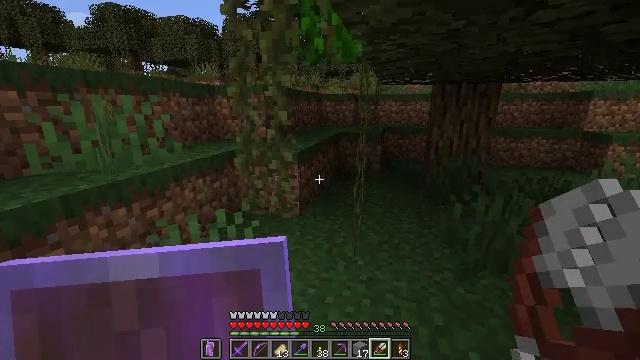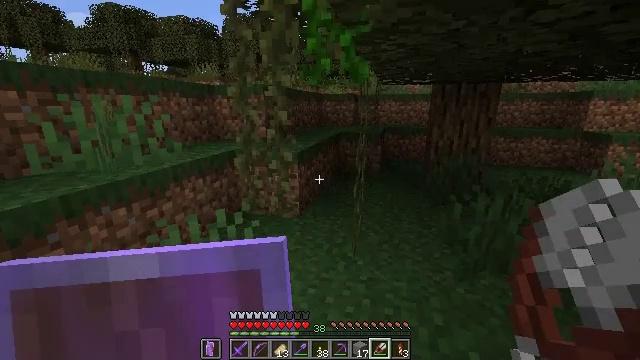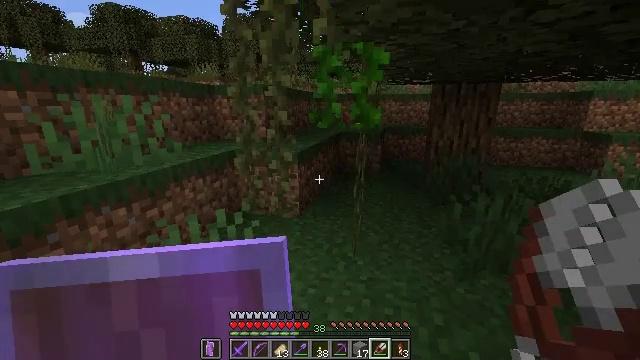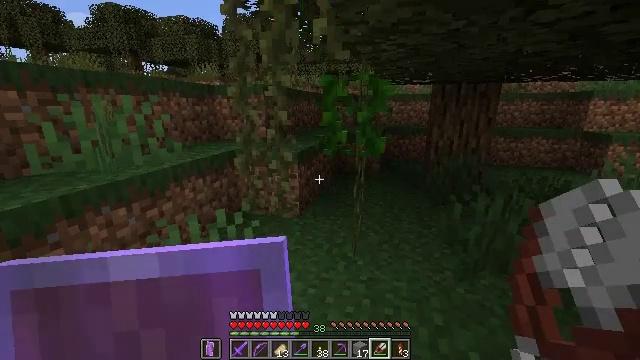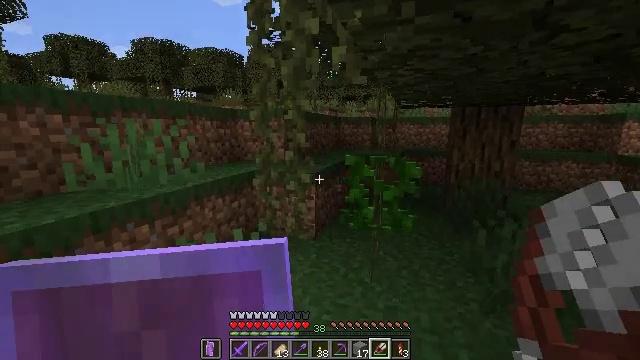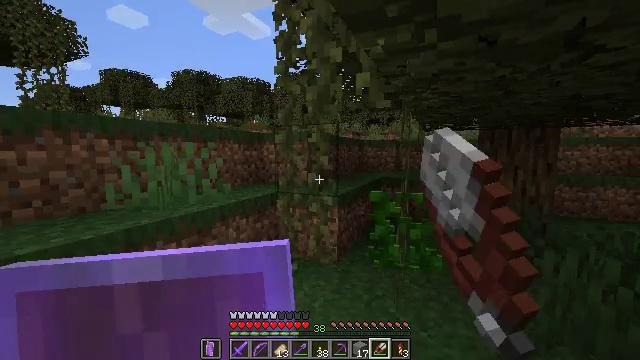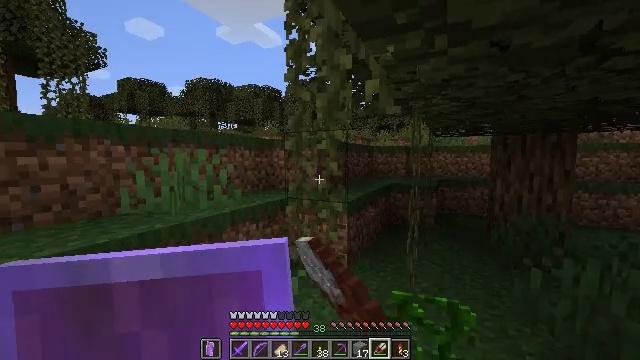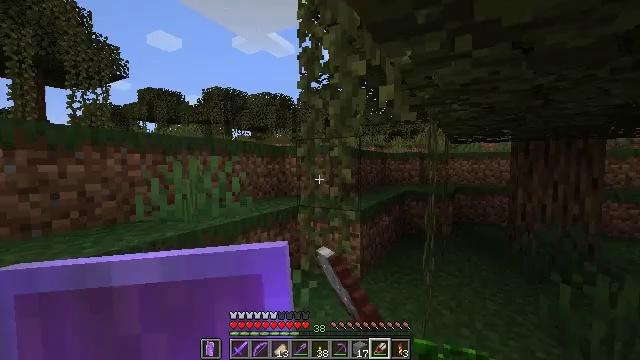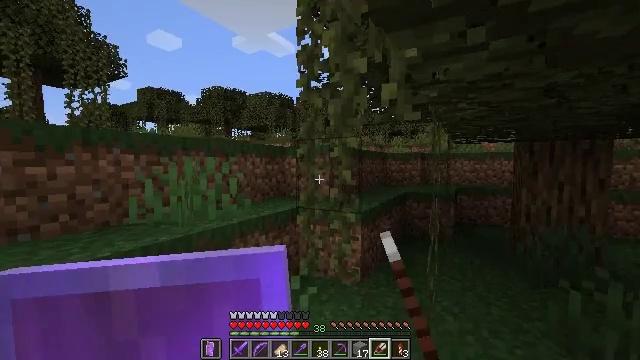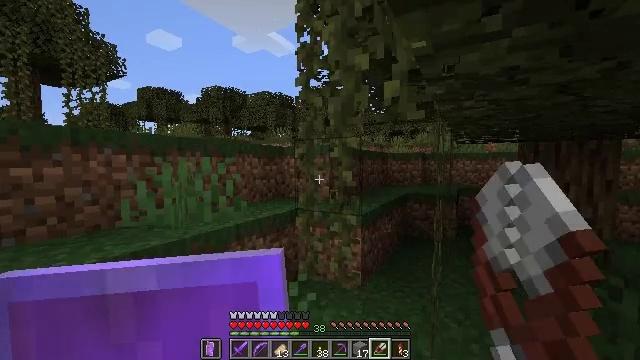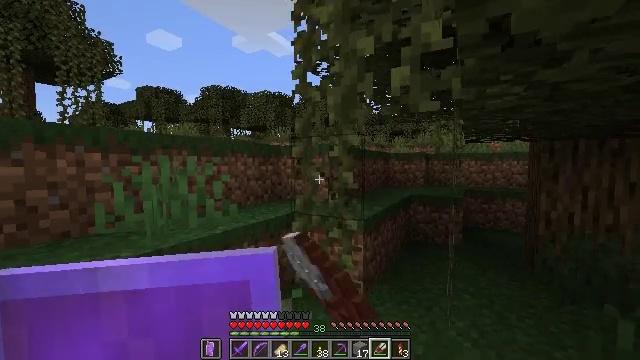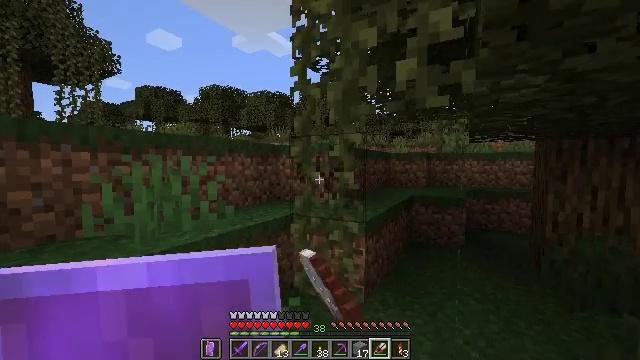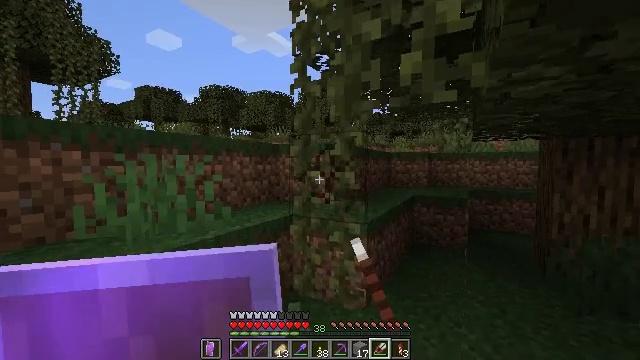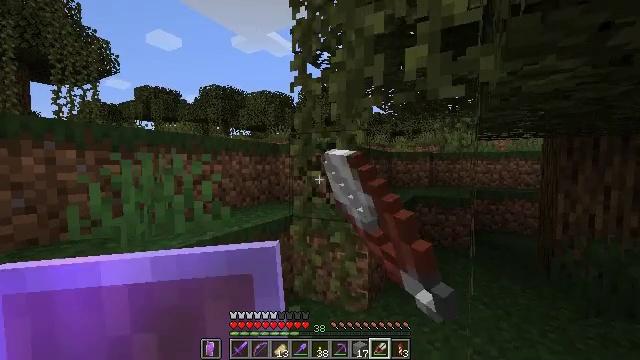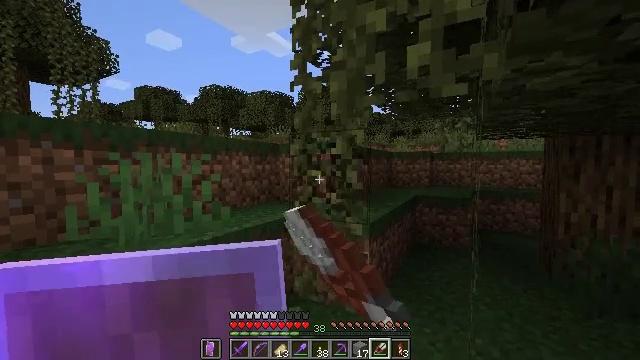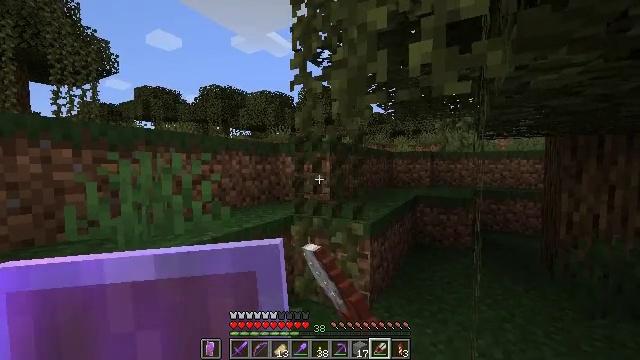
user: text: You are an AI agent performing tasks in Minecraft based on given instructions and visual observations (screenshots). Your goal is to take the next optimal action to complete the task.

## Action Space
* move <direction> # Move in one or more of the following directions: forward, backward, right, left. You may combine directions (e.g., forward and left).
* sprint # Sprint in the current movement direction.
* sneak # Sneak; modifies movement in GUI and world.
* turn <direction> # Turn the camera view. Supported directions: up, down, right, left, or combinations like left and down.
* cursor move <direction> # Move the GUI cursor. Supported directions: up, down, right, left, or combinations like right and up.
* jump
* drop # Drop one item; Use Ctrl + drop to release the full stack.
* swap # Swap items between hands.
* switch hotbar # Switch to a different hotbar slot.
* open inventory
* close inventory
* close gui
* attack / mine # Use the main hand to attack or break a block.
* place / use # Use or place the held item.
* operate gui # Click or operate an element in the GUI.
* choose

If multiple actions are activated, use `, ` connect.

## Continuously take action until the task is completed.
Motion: motion action
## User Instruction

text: Break the vines.
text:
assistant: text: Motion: attack / mine
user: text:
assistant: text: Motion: attack / mine
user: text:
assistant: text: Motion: attack / mine
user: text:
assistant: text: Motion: turn left and up, attack / mine
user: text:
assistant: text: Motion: turn left and up, attack / mine
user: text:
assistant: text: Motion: turn left and up, attack / mine
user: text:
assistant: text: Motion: move forward, turn left and up, attack / mine
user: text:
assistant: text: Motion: move forward, attack / mine
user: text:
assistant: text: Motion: move forward, attack / mine
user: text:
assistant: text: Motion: move forward, attack / mine
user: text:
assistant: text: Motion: attack / mine
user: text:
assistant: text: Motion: attack / mine
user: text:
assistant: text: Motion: attack / mine
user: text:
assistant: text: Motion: attack / mine
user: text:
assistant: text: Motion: attack / mine
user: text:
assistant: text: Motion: attack / mine
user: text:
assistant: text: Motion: attack / mine
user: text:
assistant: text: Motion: attack / mine
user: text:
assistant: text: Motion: turn down
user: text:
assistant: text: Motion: no_op
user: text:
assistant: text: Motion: no_op
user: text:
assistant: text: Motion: turn down
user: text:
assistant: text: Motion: turn down
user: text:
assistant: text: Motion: no_op
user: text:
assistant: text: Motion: no_op
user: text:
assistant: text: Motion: no_op
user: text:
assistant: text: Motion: no_op
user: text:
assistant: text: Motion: no_op
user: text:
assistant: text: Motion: no_op
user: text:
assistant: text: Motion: no_op